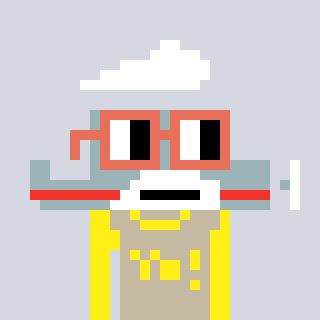
a pixel art character with square orange glasses, a plane-shaped head and a bege-colored body on a cool background